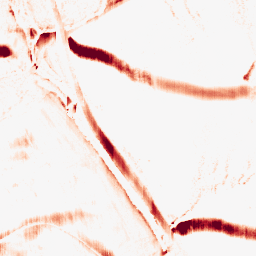
Category: morphological
Decomposition family: morphological_rect
Decomposition parameters: operation: opening
width: 5
height: 20
Upsampling method: bspline
Upsampling parameters: scale: 4
Upsampling scale: 4